Question: I am using the <URL> .Net wrapper for the Chromium Embedded Framework as a simple wrapper around a web application. In my web application, I make a JSONP AJAX call out to another domain to get some data and display it. The URL to that domain is using SSL. Because of that, when doing this in the Chrome browser, I get the following message, to which the end user would simply click "Load Anyway", allowing the JSONP request to fire and the data to be retrieved...

The app using CefSharp simply starts up the main URL to my web application when it runs. When I try and make the same call in my this application using CefSharp, however, it doesn't get that same prompt. Instead, the AJAX request just times out (the same behavior that happens when the end user never clicks a button in the yellow bar that appears in Chrome).
Does anyone know if CefSharp has a way for me to catch this security message and either...
1. Prompt the end user to click "Load anyway", similar to the behavior of the Chrome browser, or
2. Programmatically bypass the security warning altogether?
If not, does the Chromium Framework itself support dealing with this situation?
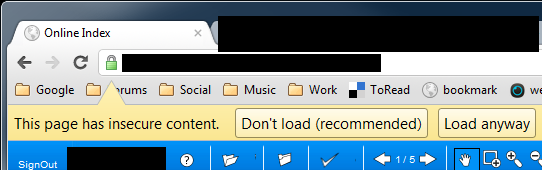
Answer: After posting to <URL>